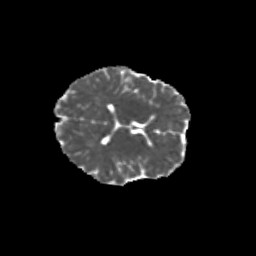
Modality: MD
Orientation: axial
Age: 10
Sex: male
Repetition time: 9.512 s
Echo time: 0.089 s